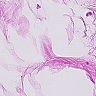
Metastatic tissue present: no